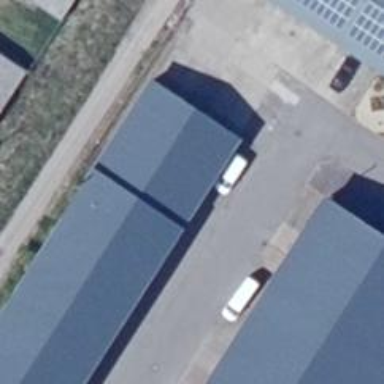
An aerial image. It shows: Industrial building.